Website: bh-photo
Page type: receipt
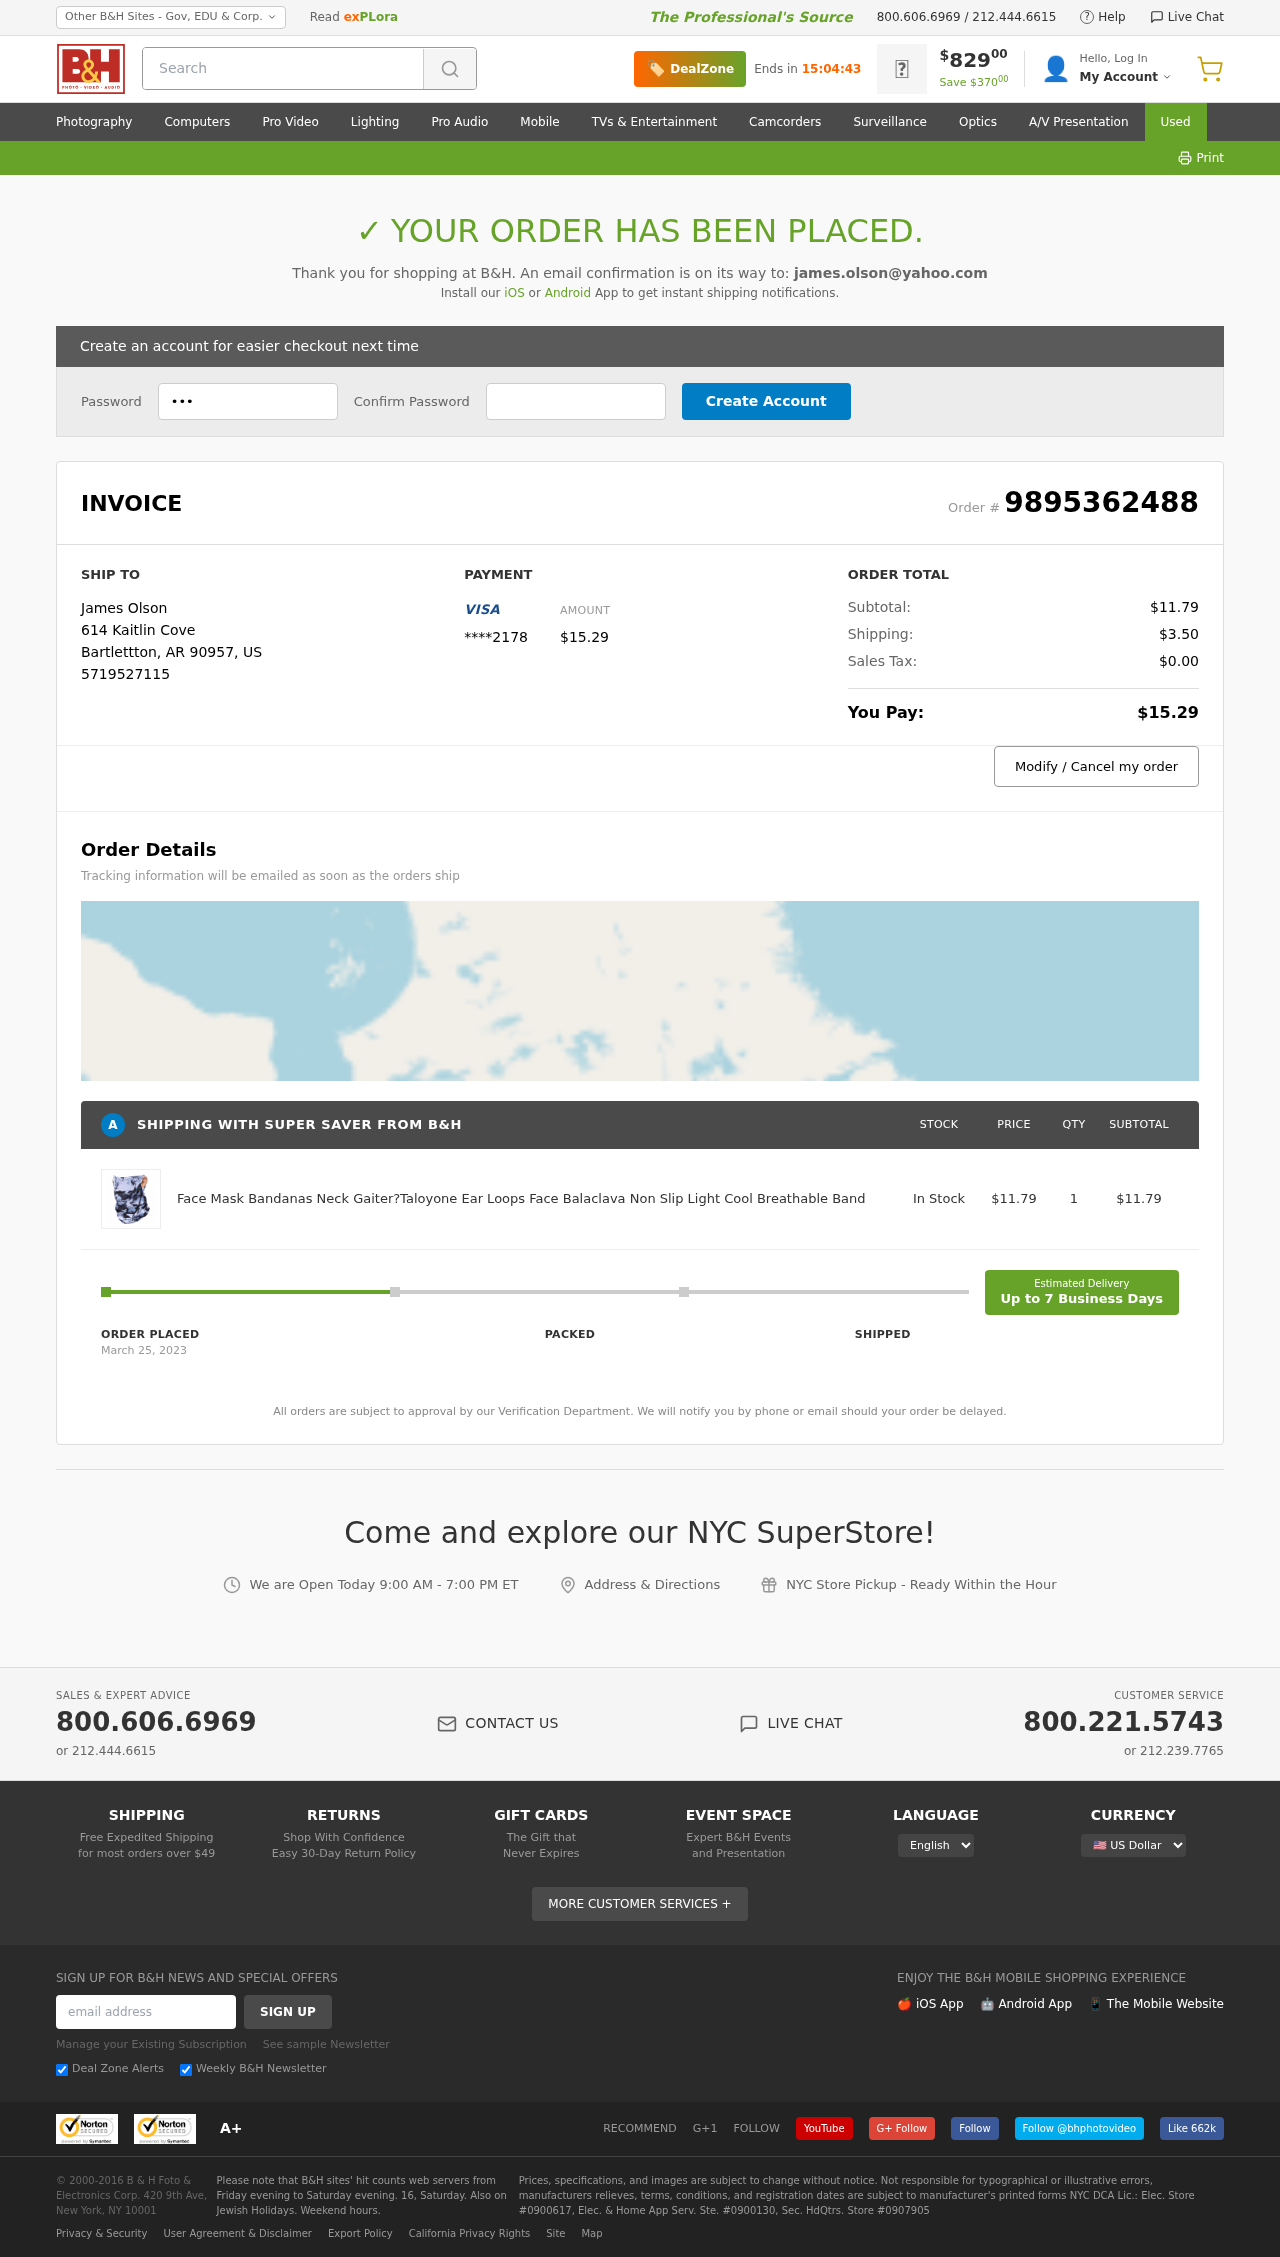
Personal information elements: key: PII_CARD_LAST4
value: ****2178
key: PII_CITY
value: Bartlettton
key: PII_COUNTRY_CODE
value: US
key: PII_EMAIL
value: james.olson@yahoo.com
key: PII_FULLNAME
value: James Olson
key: PII_PHONE
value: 5719527115
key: PII_POSTCODE
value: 90957
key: PII_STATE_ABBR
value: AR
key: PII_STREET
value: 614 Kaitlin Cove
Product elements: key: PRODUCT1_NAME
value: Face Mask Bandanas Neck Gaiter?Taloyone Ear Loops Face Balaclava Non Slip Light Cool Breathable Band
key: PRODUCT1_PRICE
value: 11.79
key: PRODUCT1_QUANTITY
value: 1
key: PRODUCT1_SUBTOTAL
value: $11.79
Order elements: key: ORDER_ID
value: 9895362488
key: ORDER_TOTAL
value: $15.29
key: ORDER_SUBTOTAL
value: $11.79
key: ORDER_SHIPPING_COST
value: $3.50
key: ORDER_TAX
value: $0.00
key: ORDER_DATE
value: March 25, 2023
Search elements: key: HEADER_SEARCH
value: Search